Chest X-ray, AP view. Patient: 65 years old, sex F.
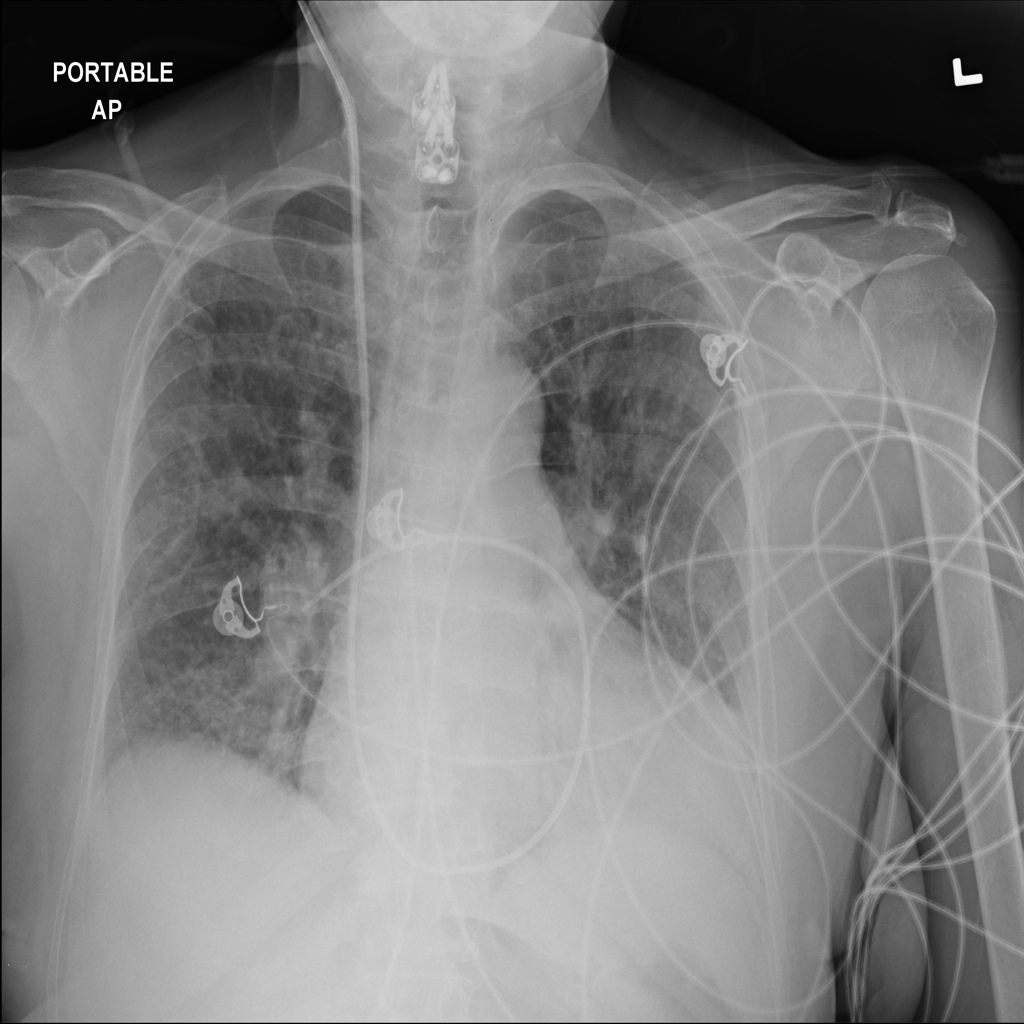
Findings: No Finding